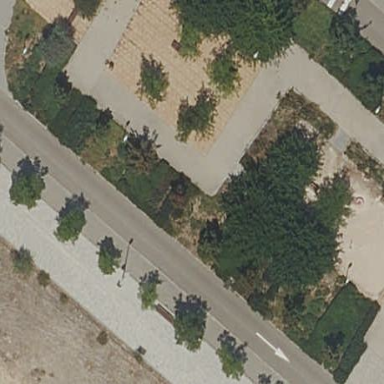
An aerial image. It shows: Garden that is leisure land.